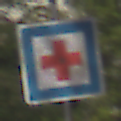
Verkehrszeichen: ErsteHilfe
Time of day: MorningAfternoon
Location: Outdoor (Nature)
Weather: Clear
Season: Summer
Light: Natural